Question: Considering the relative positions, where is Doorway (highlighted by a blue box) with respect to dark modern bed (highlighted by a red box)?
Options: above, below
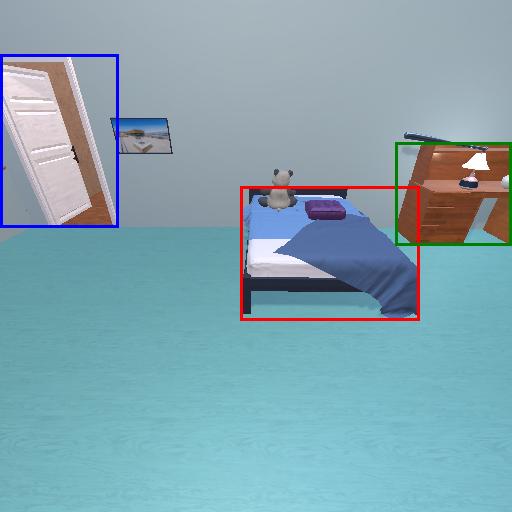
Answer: above